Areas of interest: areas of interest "Company"
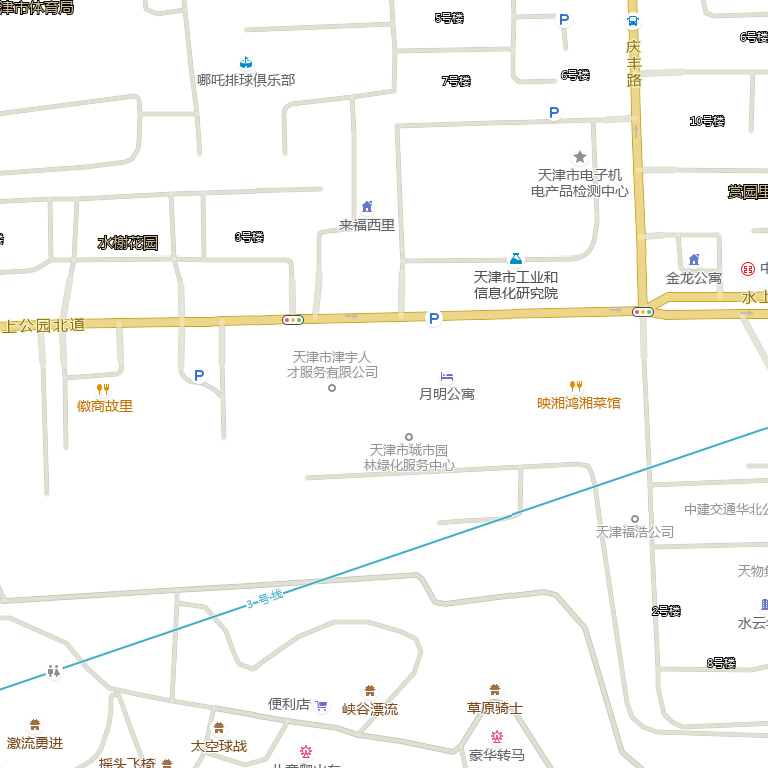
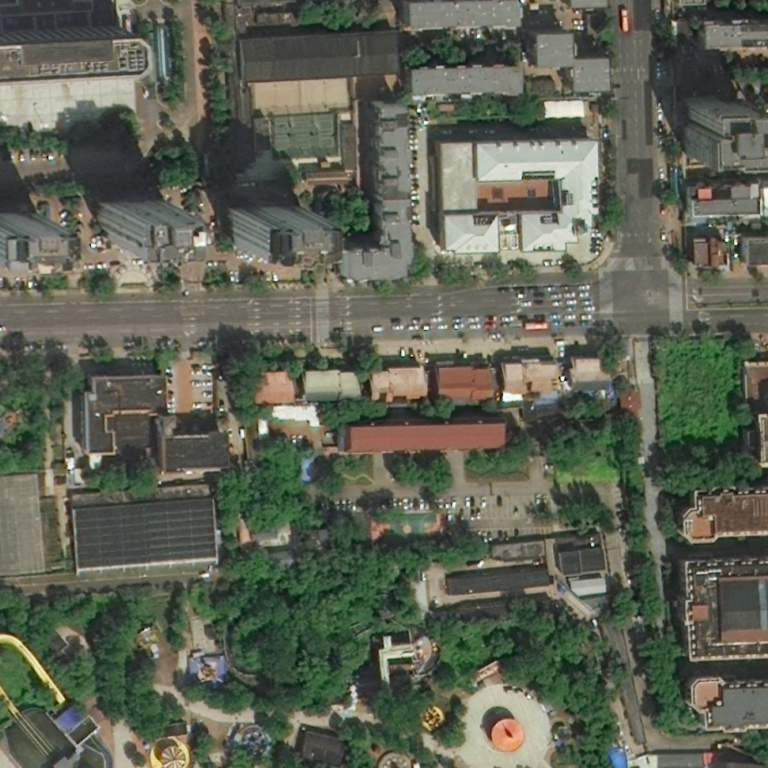